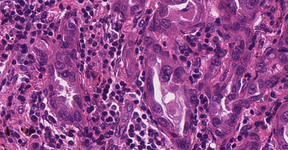
Tumor epithelial tissue: yes
Tumor-associated stroma tissue: yes
Normal tissue: no